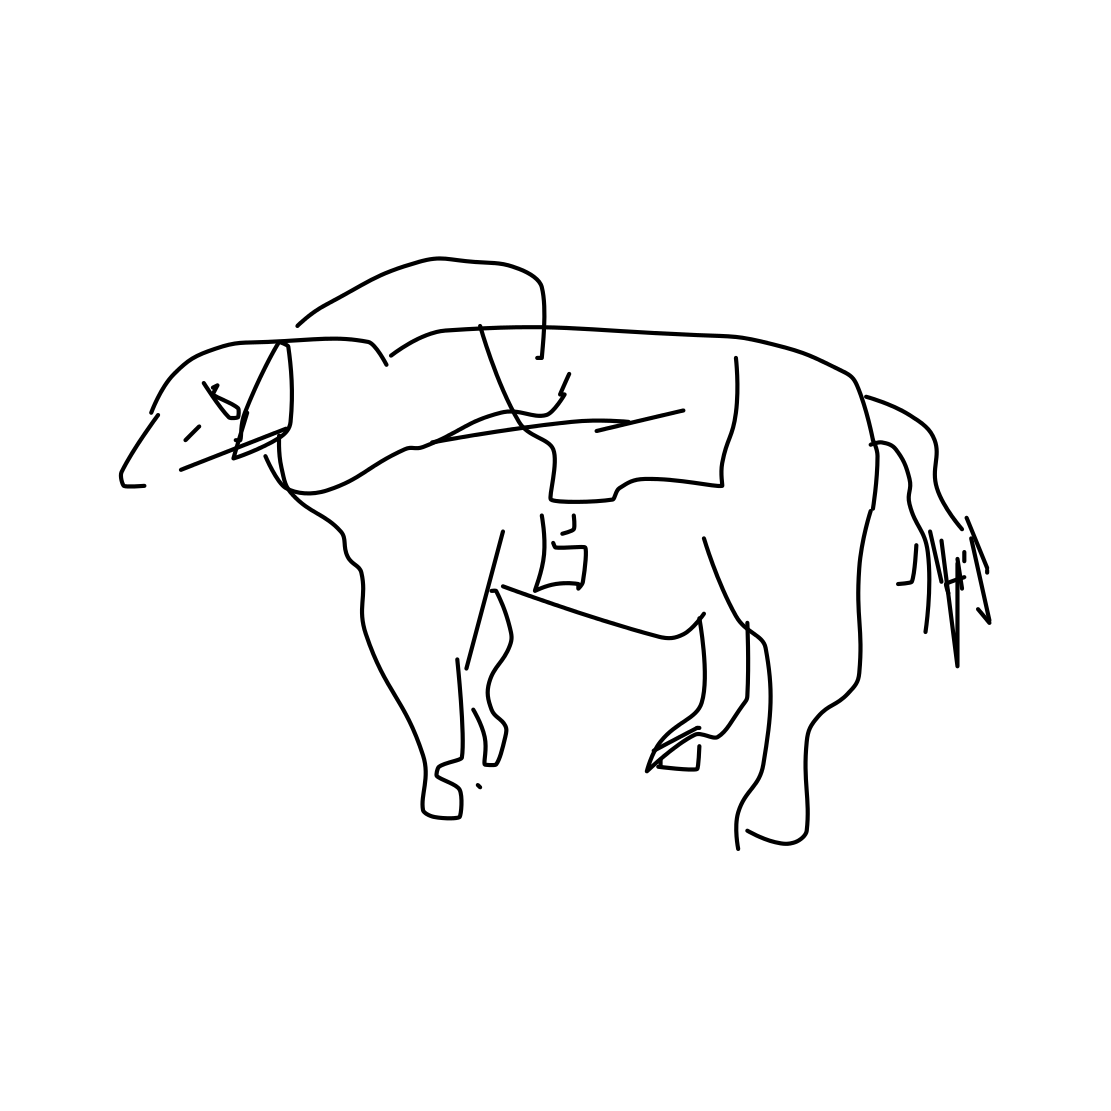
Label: horse